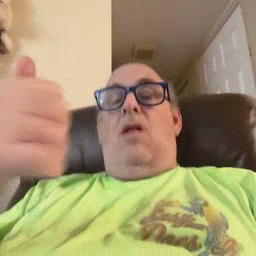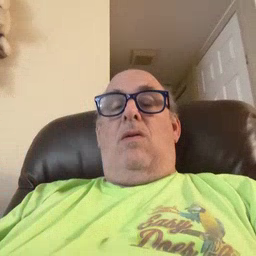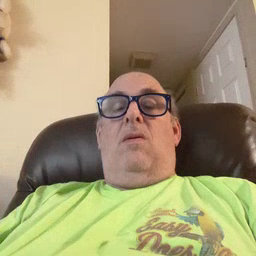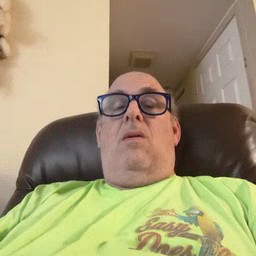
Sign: another